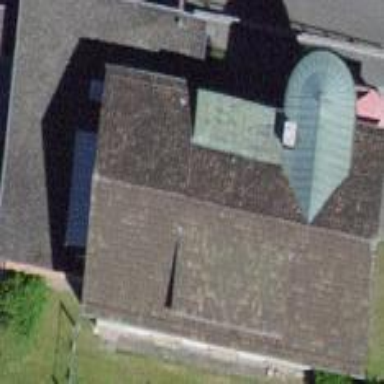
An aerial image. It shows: Beautiful church building.